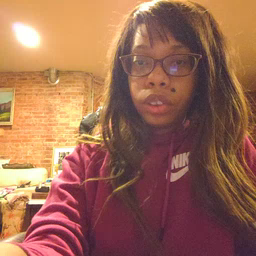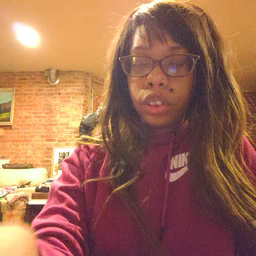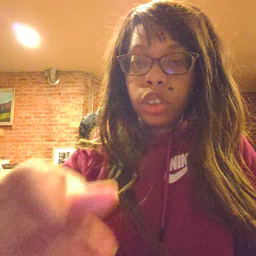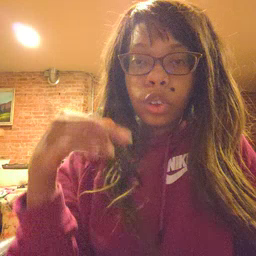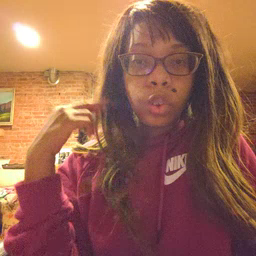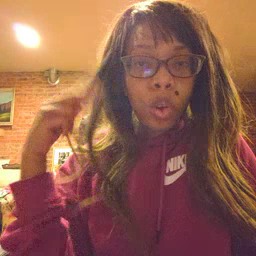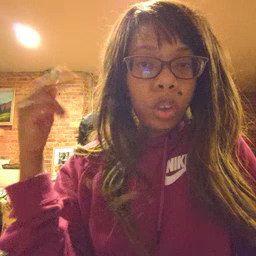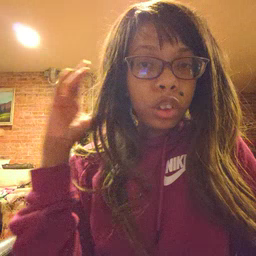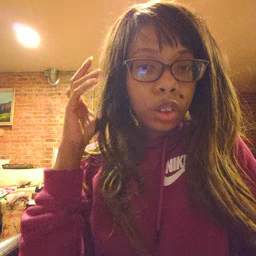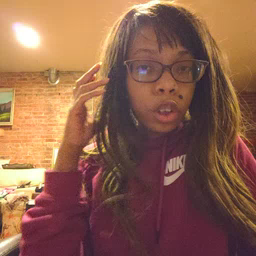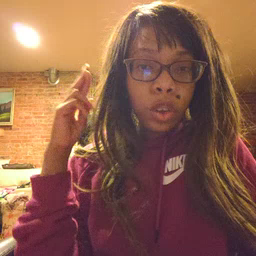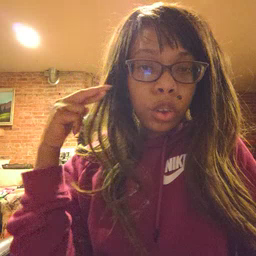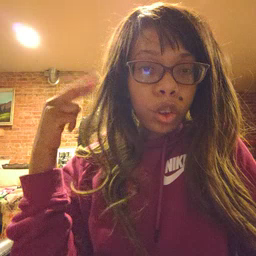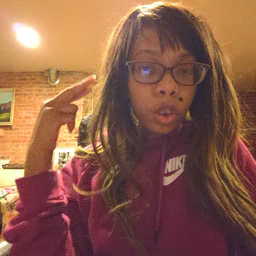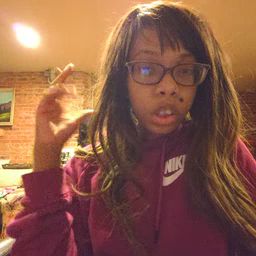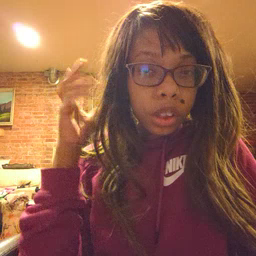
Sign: radio